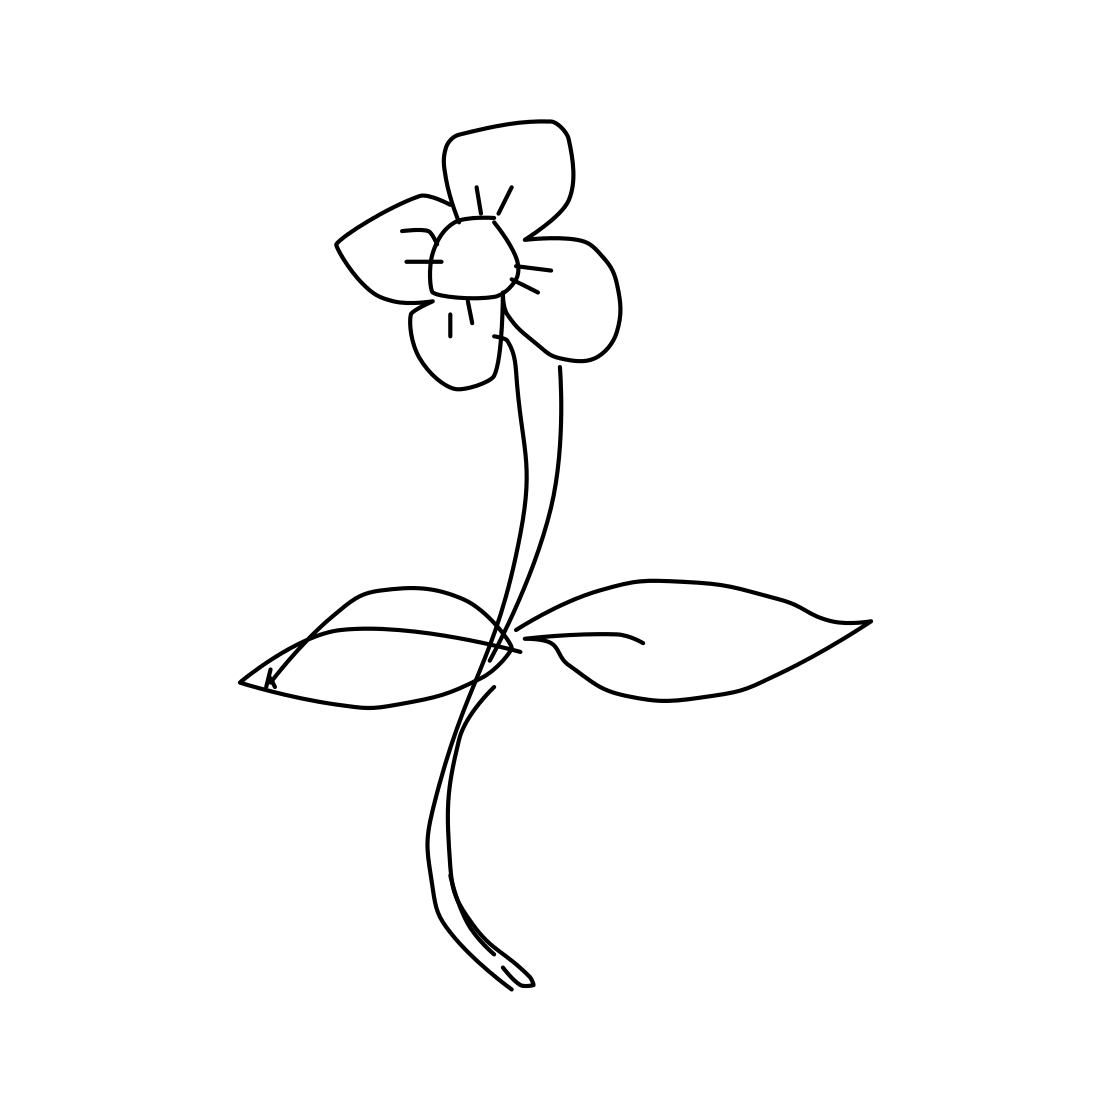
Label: flower with stem